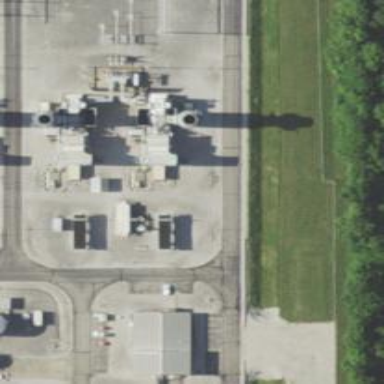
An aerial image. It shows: Gas turbine generator.